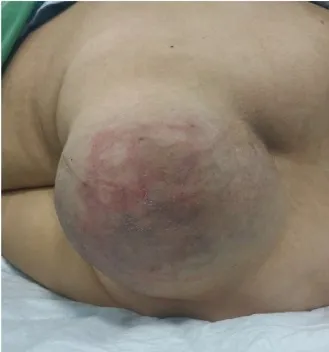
Standing view showing the mass extending down the natal cleft : left lateral position showing a huge mass over the lower back and upper buttocks with skin excoriations.
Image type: medical_photograph (other_medical_photograph)